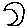
Label: moon